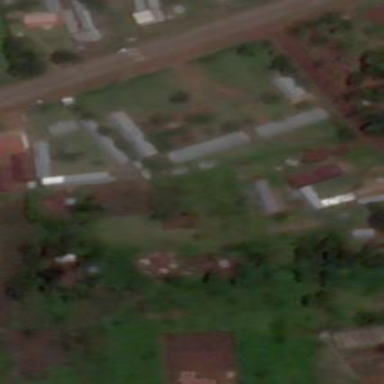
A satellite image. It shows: School.